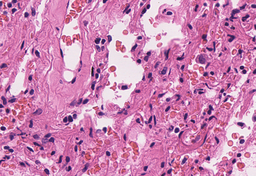
Tumor epithelial tissue: no
Tumor-associated stroma tissue: no
Normal tissue: yes